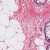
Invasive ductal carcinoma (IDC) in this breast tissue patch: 0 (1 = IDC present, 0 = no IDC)